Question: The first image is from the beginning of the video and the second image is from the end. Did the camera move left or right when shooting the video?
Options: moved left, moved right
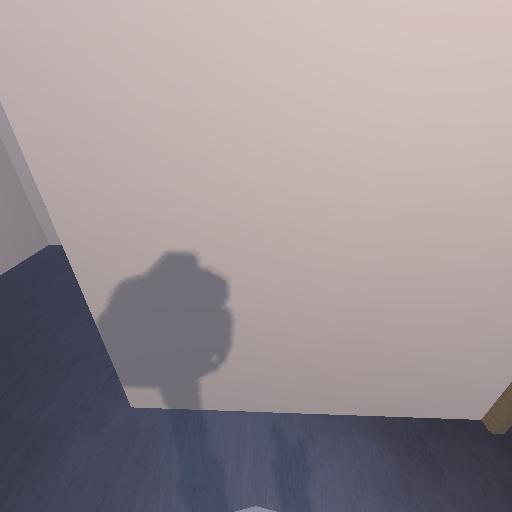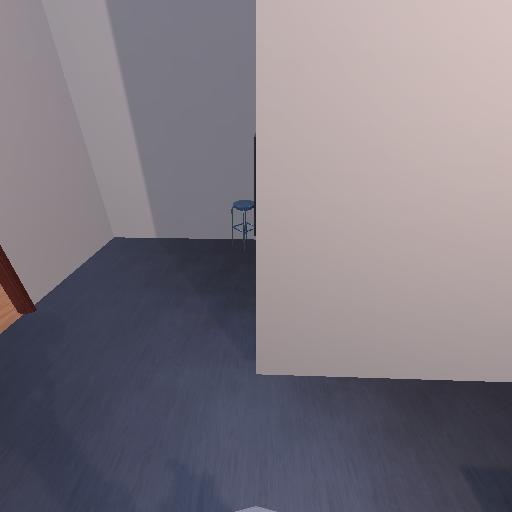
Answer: moved left